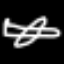
Label: airplane